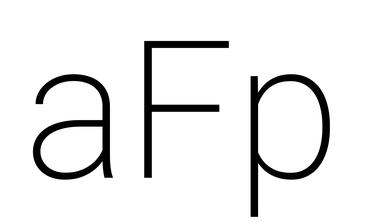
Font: Roboto_ExtraLight